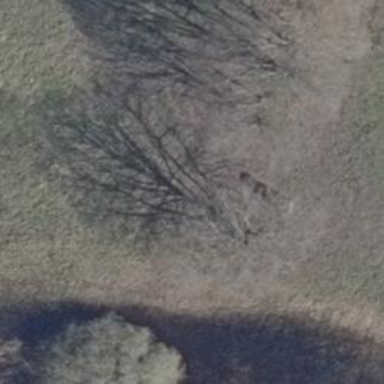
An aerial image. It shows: Hunting stand.